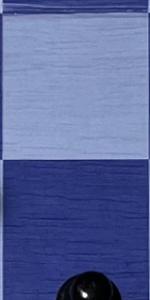
Label: Empty